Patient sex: M
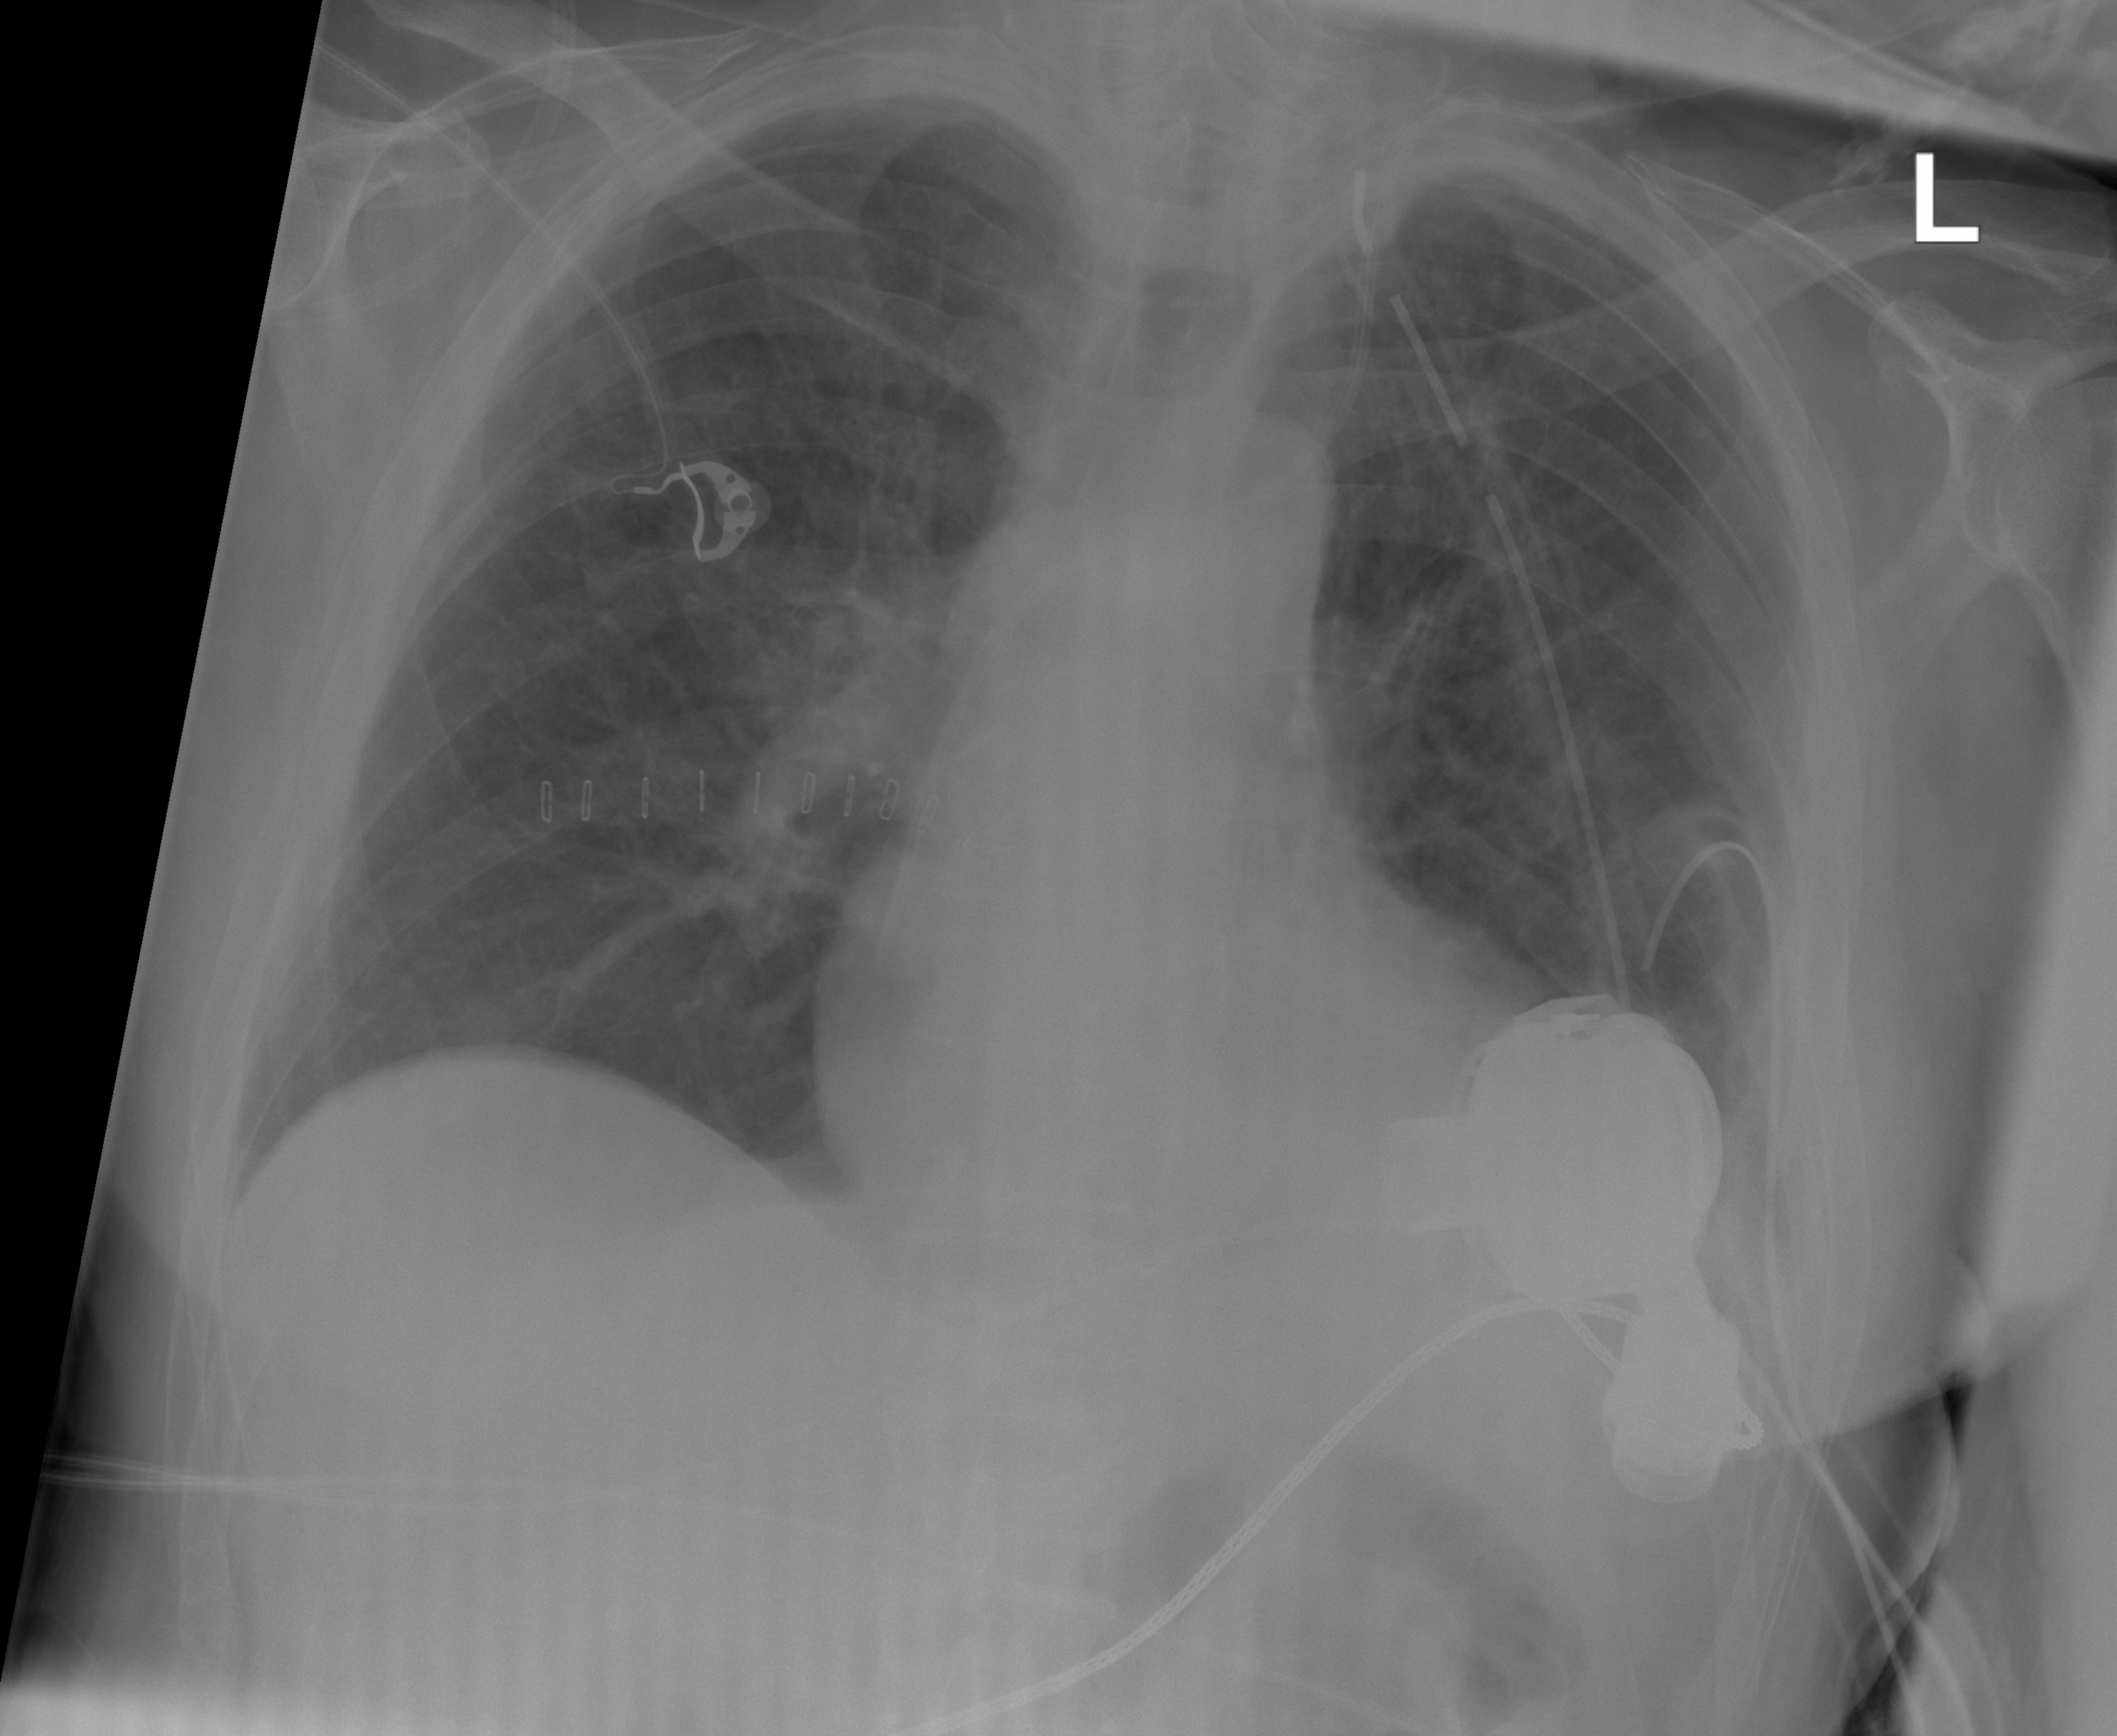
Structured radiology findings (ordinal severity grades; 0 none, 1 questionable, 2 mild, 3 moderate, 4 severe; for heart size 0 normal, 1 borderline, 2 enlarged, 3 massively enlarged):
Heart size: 2
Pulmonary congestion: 0
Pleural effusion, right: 0
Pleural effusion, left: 0
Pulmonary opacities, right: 0
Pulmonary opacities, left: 0
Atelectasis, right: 2
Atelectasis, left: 2